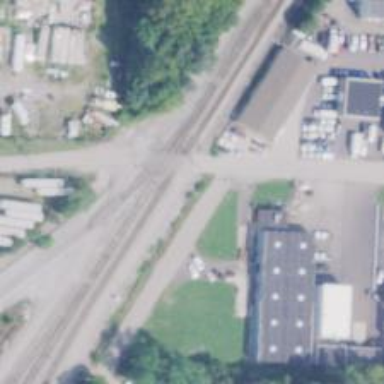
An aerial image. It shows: Level crossing along the railway.